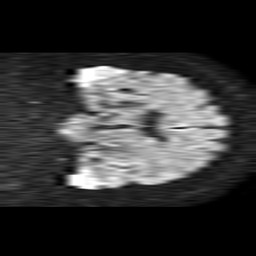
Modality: TRACE
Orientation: coronal
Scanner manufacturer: philips
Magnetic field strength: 1.5 T
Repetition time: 4.6 s
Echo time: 0.08631 s